【题型】解答题　【知识点】解析几何　【难度】hard
已知椭圆 $W: \frac{x^2}{a^2} + \frac{y^2}{b^2} = 1 (a > b > 0)$, 短轴长为 2, 左、右焦点分别为 $F_1, F_2$, 过点 $F_2$ 的直线 $l$ 与椭圆 $W$ 交
于 $M, N$ 两点, 其中 $M, N$ 分别在 $x$ 轴上方和下方, $\overrightarrow{MP} = \overrightarrow{PF_1}, \overrightarrow{NQ} = \overrightarrow{QF_1}$, 直线 $PF_2$ 与直线 $MO$ 交于点 $G_1$, 直
线 $QF_2$ 与直线 $NO$ 交于点 $G_2$.

(1) 若 $\triangle MNF_1$ 的周长是 $4\sqrt{2}$, 求椭圆 $W$ 的方程.

(2) 在 (1) 的条件下, 定点 $B$ 在 $y$ 轴的负半轴, 过 $B$ 的动直线交椭圆 $W$ 的于点 $C, D$, 以 $CD$ 为直径的圆恒过 $x$
轴上方的定点 $A$, 求点 $A$ 的坐标.

(3) 若 $4S_{\triangle MNG_2} \le 3S_{\triangle NF_1G_1} \le 5S_{\triangle MNG_2}$, 求实数 $a$ 的取值范围.
【解答】
【答案】 (1) $W: \frac{x^2}{2} + y^2 = 1$;

(2) $A(0, 1)$;

(3) $1 < a \le \frac{3\sqrt{2}}{4}$.

【分析】 (1) 由焦点三角形的周长及椭圆的定义求得 $a = \sqrt{2}$, 结合短轴长得 $b = 1$, 即可得椭圆方程;

(2) 设 $A(s, t), B(0, -m), m > 0, t > 0$, 过点 $B$ 的直线 $y = kx - m$, 联立椭圆方程并应用韦达定理, 结合
$\overrightarrow{AC} \cdot \overrightarrow{AD} = 0$ 的坐标表示求参数值, 注意验证直线斜率不存在的情况即可;

(3) 由题设点 $G_1$、$G_2$ 分别为 $\triangle MF_1F_2$、$\triangle NF_1F_2$ 的重心, 设 $S_{\triangle F_1F_2M} = S_1, S_{\triangle F_1F_2N} = S_2$, 点 $M(x_1, y_1)$, $N(x_2, y_2)$,

根据已知得到 $\frac{y_1}{y_2} \in \left[-2, -\frac{1}{2}\right]$, 设直线 $l: x = ty + c$, 联立椭圆方程并应用韦达定理及对勾函数性质求 $\frac{y_1}{y_2} + \frac{y_2}{y_1}$ 的

范围, 进而得到 $(8c^2 - 1)t^2 \le a^2$ 对任意 $t$ 恒成立, 即可得.

【详解】 (1) 由题设 $|MF_1| + |NF_1| + |MN| = |MF_1| + |MF_2| + |NF_1| + |NF_2| = 4a = 4\sqrt{2}$, 可得 $a = \sqrt{2}$,

又 $2b = 2$, 可得 $b = 1$, 故 $W: \frac{x^2}{2} + y^2 = 1$;

(2) 设 $A(s, t), B(0, -m), m > 0, t > 0$, 过点 $B$ 的直线 $y = kx - m$,

联立 $\begin{cases} y = kx - m \\ \frac{x^2}{2} + y^2 = 1 \end{cases}$, 可得 $(1 + 2k^2)x^2 - 4kmx + 2m^2 - 2 = 0$,

所以 $x_C + x_D = \frac{4km}{1 + 2k^2}$, $x_Cx_D = \frac{2m^2 - 2}{1 + 2k^2}$,

由题意得 $\overrightarrow{AC} \cdot \overrightarrow{AD} = 0$, 即 $(x_C - s)(x_D - s) + (kx_C - m - t)(kx_D - m - t) = 0$,

所以 $(1 + k^2)x_Cx_D - (s + km + kt)(x_C + x_D) + s^2 + (m + t)^2 = 0$,

整理得 $2(-1 + s^2 + t^2)k^2 - 4msk + 2m^2 - 2 + (m + t)^2 = 0$,

由 $k$ 为任意实数得 $\begin{cases} s^2 + t^2 = 1 \\ 4ms = 0 \\ 2m^2 - 2 + (m + t)^2 = 0 \end{cases}$, 可得 $s = 0, t = 1$, 即 $A(0, 1)$,

当直线的斜率不存在时, $CD$ 为椭圆的短轴, $A(0, 1)$ 满足条件,

综上, $A(0, 1)$;

(3) 由题设, 易知点 $G_1$、$G_2$ 分别为 $\triangle MF_1F_2$、$\triangle NF_1F_2$ 的重心,

设 $S_{\triangle F_1F_2M} = S_1, S_{\triangle F_1F_2N} = S_2$, 设点 $M(x_1, y_1)$, $N(x_2, y_2)$,

根据重心性质及面积公式得 $S_{\triangle MNG_2} = \frac{1}{3} S_{\triangle MNF_1} = \frac{1}{3}(S_1 + S_2)$,

$S_{\triangle NF_1G_1} = S_1 + S_2 - \frac{1}{3}S_1 - \frac{1}{3}(S_1 + S_2) = \frac{1}{3}S_1 + \frac{2}{3}S_2$,

而 $4S_{\triangle MNG_2} \le 3S_{\triangle NF_1G_1} \le 5S_{\triangle MNG_2}$, 则 $\frac{4}{3}(S_1 + S_2) \le 3\left(\frac{1}{3}S_1 + \frac{2}{3}S_2\right) \le \frac{5}{3}(S_1 + S_2)$,

$\therefore \begin{cases} S_1 \le 2S_2 \\ S_2 \le 2S_1 \end{cases} \Rightarrow \frac{1}{2} \le \frac{S_1}{S_2} \le 2 \Rightarrow \frac{1}{2} \le \frac{y_1}{-y_2} \le 2$, 故 $\frac{y_1}{y_2} \in \left[-2, -\frac{1}{2}\right]$.

设直线 $l: x = ty + c$, 联立椭圆方程得 $\begin{cases} x = ty + c \\ \frac{x^2}{a^2} + y^2 = 1 \end{cases}$,

消元得 $(t^2 + a^2)y^2 + 2tcy - 1 = 0$, 则 $\Delta = 4t^2c^2 + 4(t^2 + a^2) > 0$,

所以 $y_1 + y_2 = -\frac{2tc}{t^2 + a^2}, y_1y_2 = -\frac{1}{t^2 + a^2}$, 令 $t = \frac{y_1}{y_2} \in \left[-2, -\frac{1}{2}\right]$,

由 $y = t + \frac{1}{t}$ 在 $[-2, -1)$ 上单调递增, 在 $\left(-1, -\frac{1}{2}\right]$ 上单调递减, 则 $y \in \left[-\frac{5}{2}, -2\right]$,

所以 $\frac{y_1}{y_2} + \frac{y_2}{y_1} = \frac{(y_1 + y_2)^2}{y_1y_2} - 2 = -\frac{4t^2c^2}{t^2 + a^2} - 2 \in \left[-\frac{5}{2}, -2\right]$,

所以 $0 \le \frac{4t^2c^2}{t^2 + a^2} \le \frac{1}{2}$, 得 $(8c^2 - 1)t^2 = (8a^2 - 9)t^2 \le a^2$ 对任意 $t$ 恒成立,

所以 $8a^2 - 9 \le 0 \Rightarrow a \le \frac{3\sqrt{2}}{4}, a > b = 1$, 故 $1 < a \le \frac{3\sqrt{2}}{4}$.

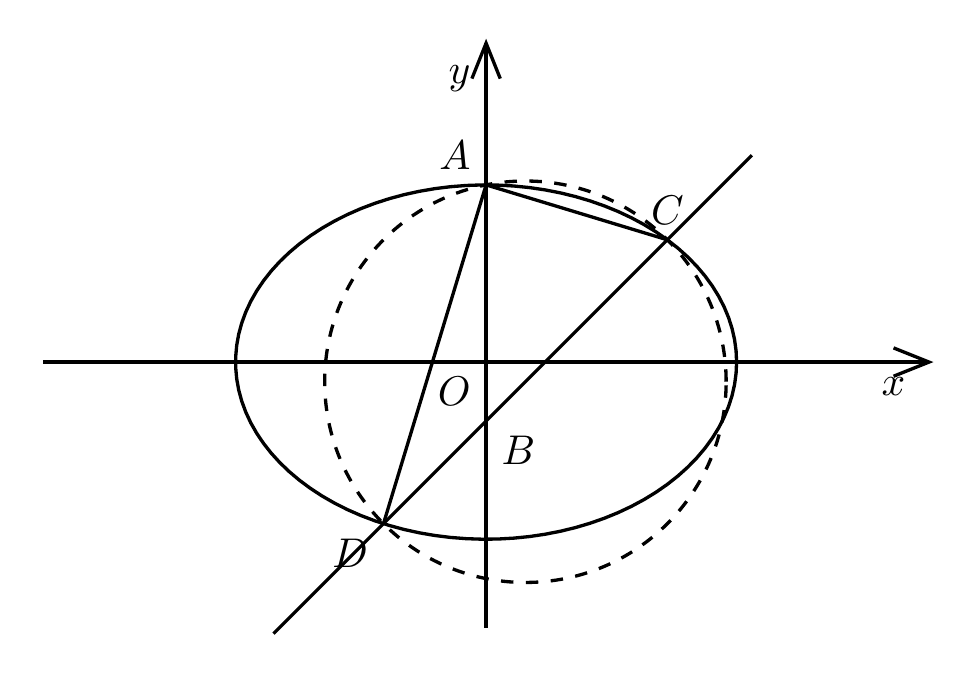
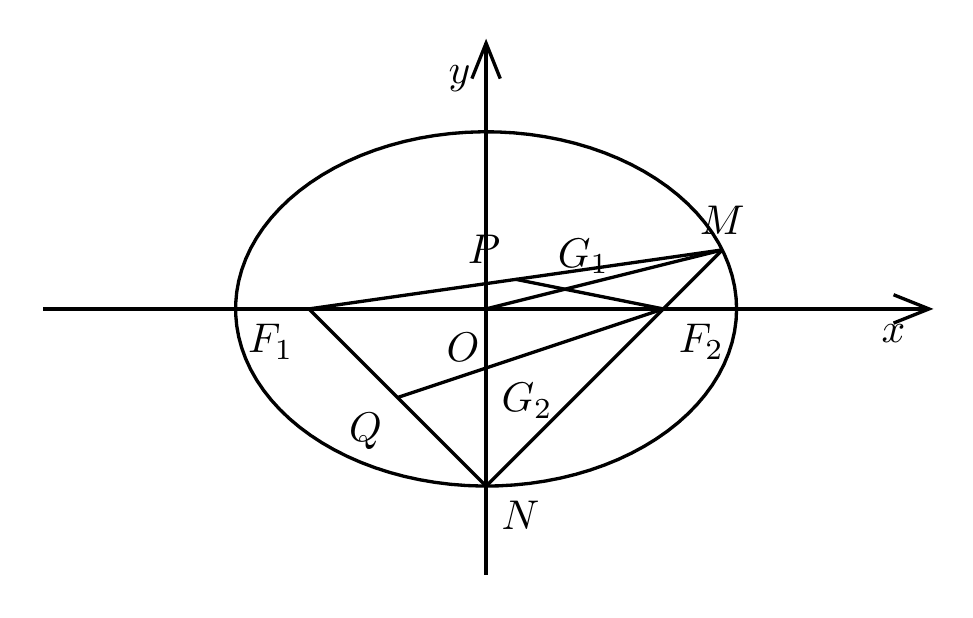